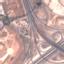
Land use / land cover class: Highway